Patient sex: F
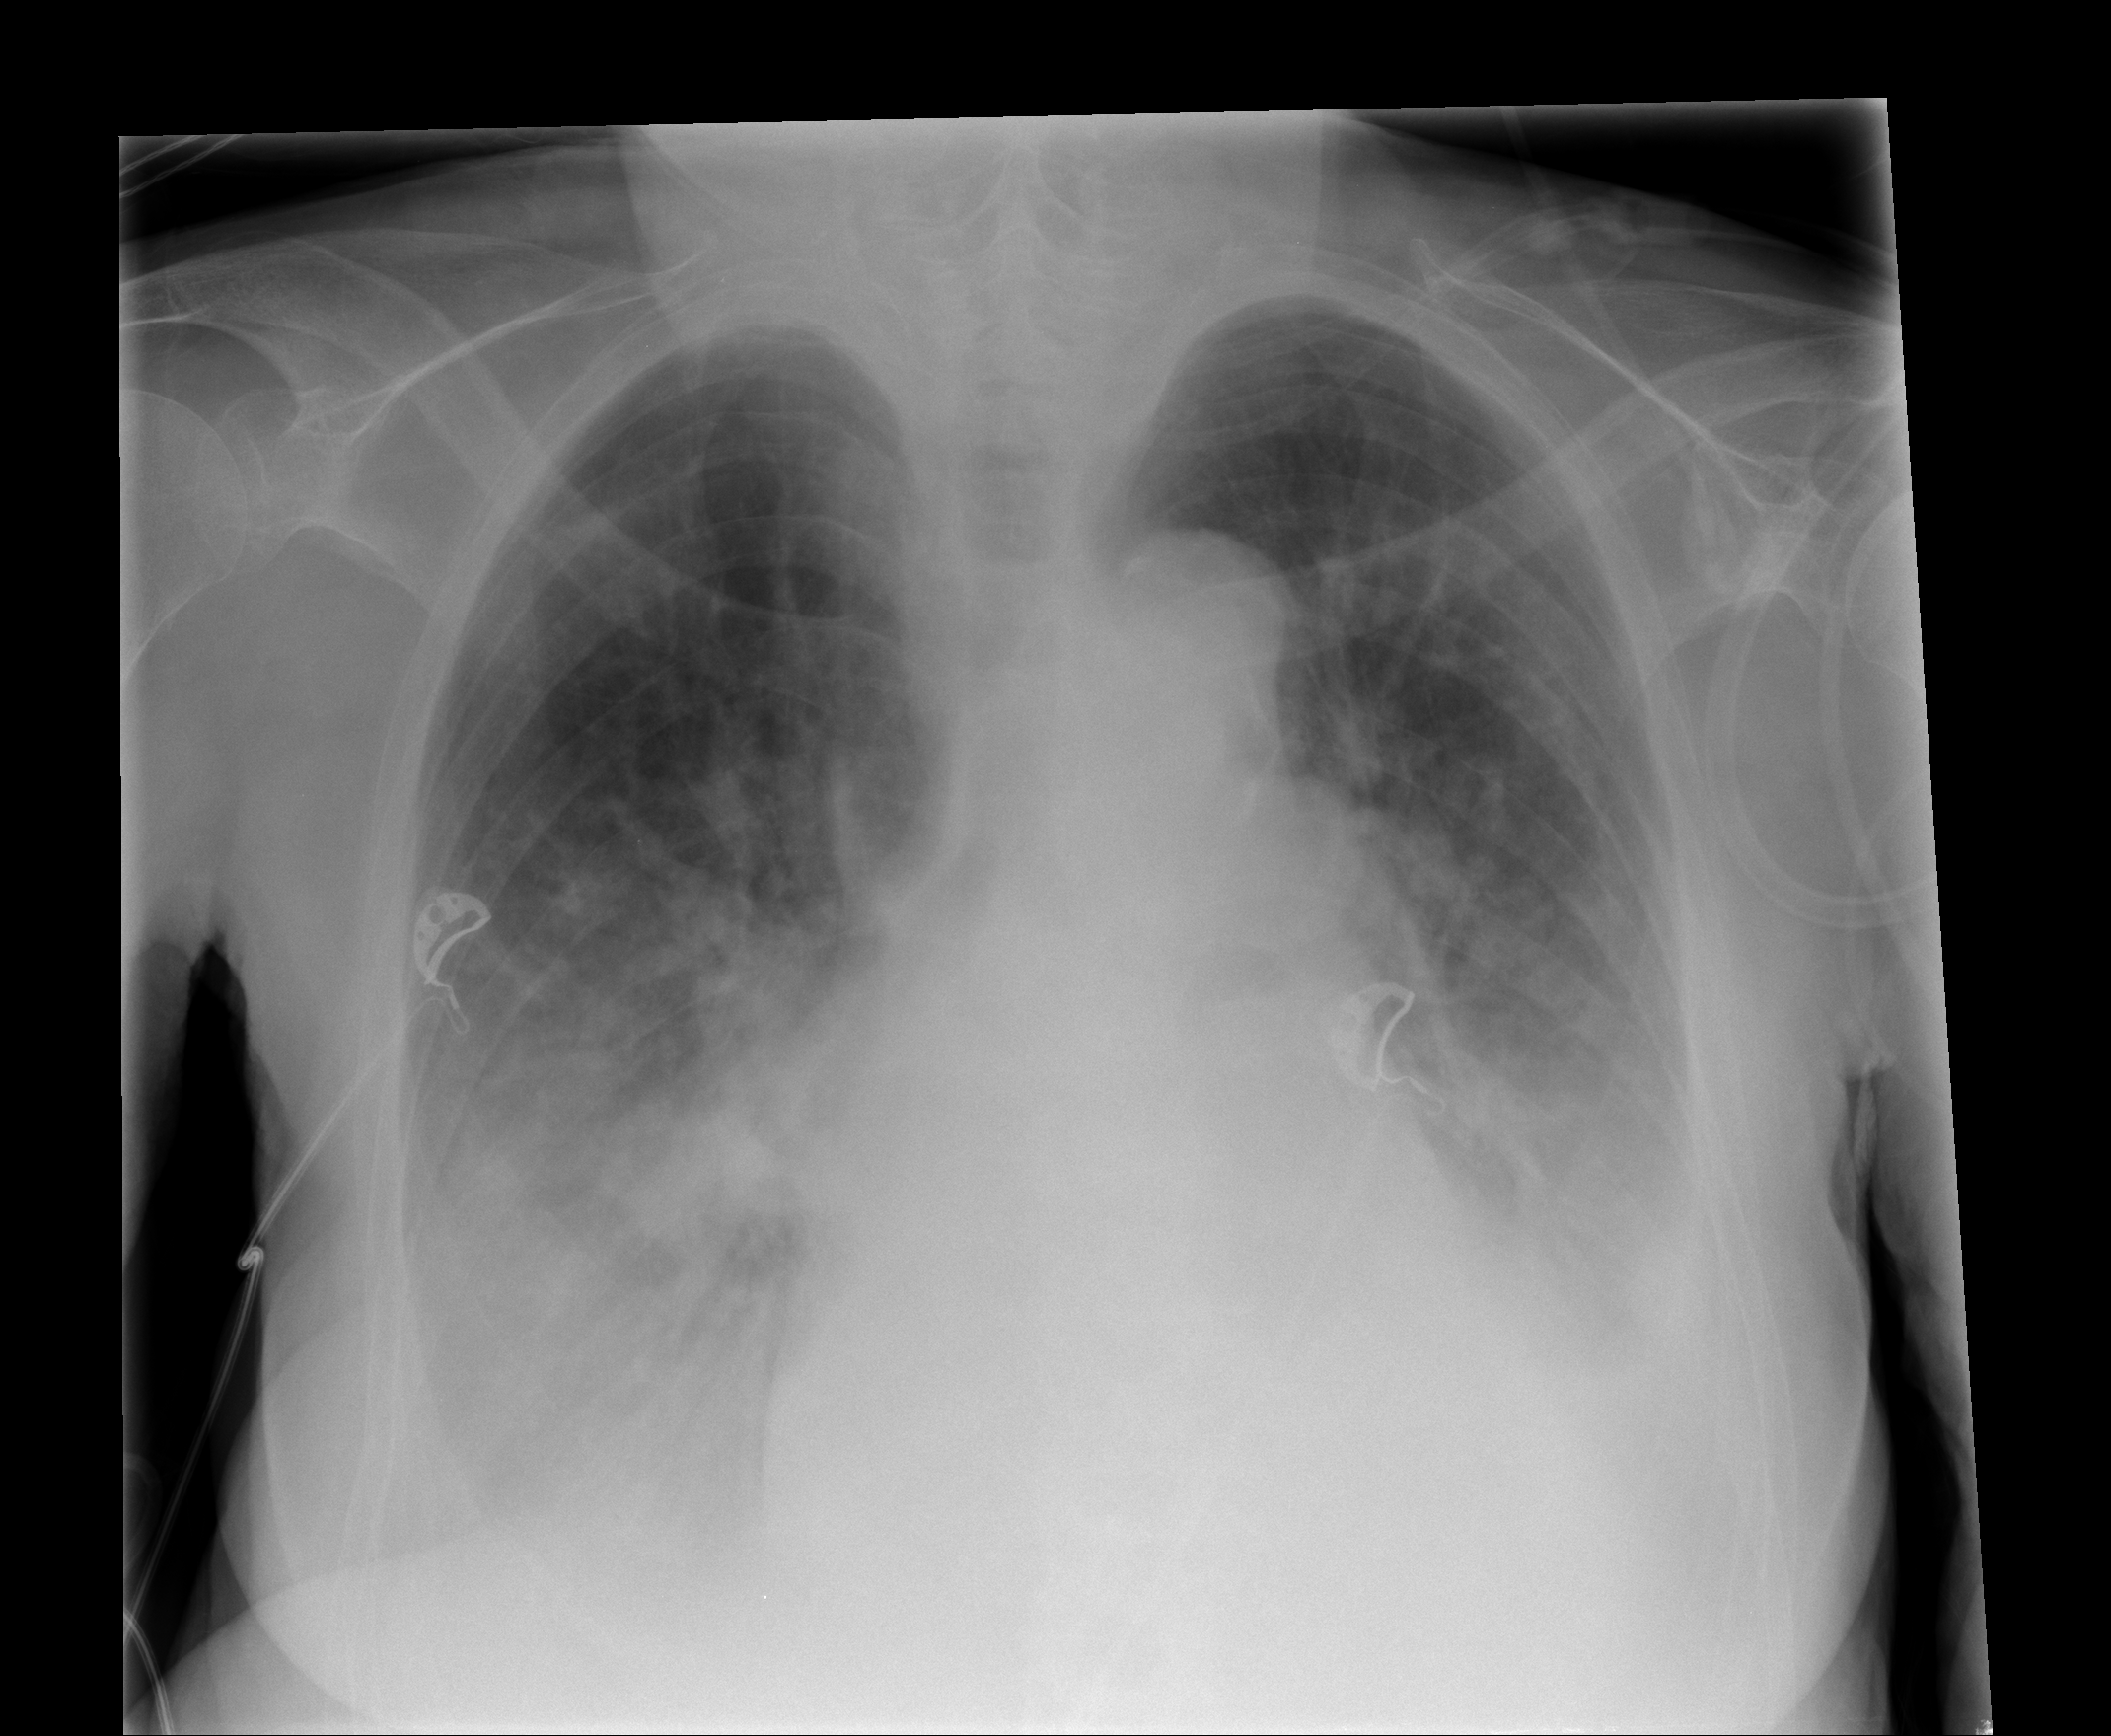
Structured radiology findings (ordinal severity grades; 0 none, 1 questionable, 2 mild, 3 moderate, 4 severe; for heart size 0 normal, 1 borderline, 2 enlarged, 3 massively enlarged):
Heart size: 2
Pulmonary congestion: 2
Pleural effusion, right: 2
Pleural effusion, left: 2
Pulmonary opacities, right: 2
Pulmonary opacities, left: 0
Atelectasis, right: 3
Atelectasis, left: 2